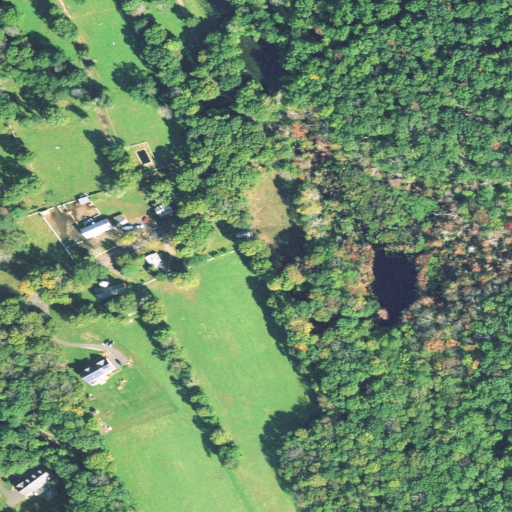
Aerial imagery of mountain in Connecticut named Bunker Hill containing deciduous forest, pasture, open development, mixed forest, woody wetlands, grassland, low intensity development, open water, and medium intensity development